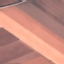
Land use / land cover class: AnnualCrop